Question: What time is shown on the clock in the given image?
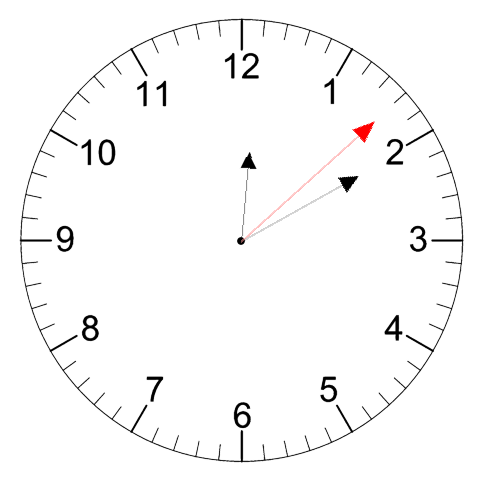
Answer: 12:10:08